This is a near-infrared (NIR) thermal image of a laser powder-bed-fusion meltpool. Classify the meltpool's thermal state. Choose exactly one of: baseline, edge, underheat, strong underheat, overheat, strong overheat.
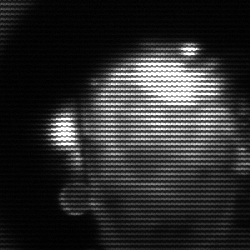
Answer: baseline